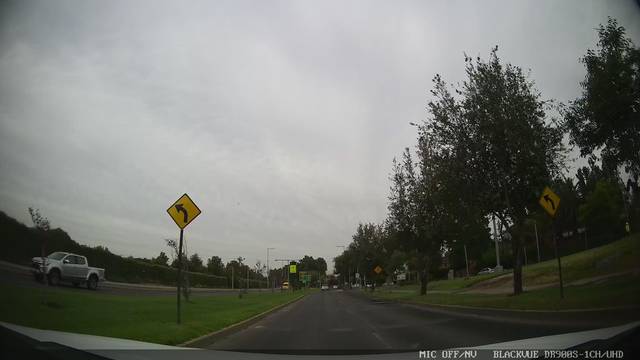
Region: Chile
Coordinates: -33.451, -70.546